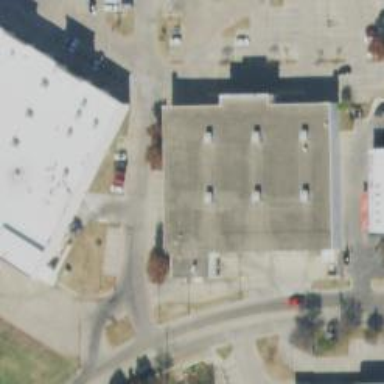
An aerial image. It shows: Retail building.